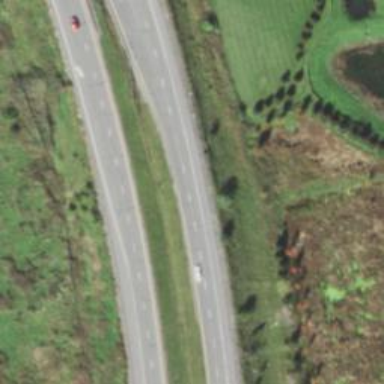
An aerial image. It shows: Asphalt road classified as primary highway with expressway characteristics.